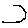
Label: hexagon